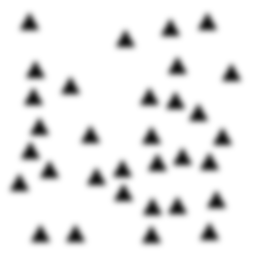
Squares: 0
Triangles: 32
Stars: 0
Total shapes: 32